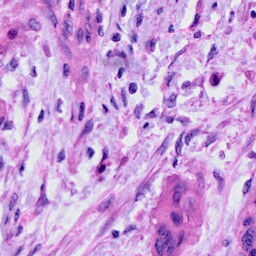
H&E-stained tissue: Cervix